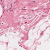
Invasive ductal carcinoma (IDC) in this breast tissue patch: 0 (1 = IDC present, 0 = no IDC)